Question: I want to add whatever is written in a textbox to a menustrip. In the File > Recent Searches thing I have.
How can I do programatically? And can I assign an event handler dynamically so that when a user clicks on X item in that subfolder, the text is copied BACK to the textbox?

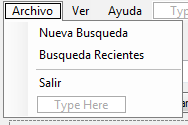
Answer: You can do this by taking advantage of the 'object sender' parameter in the event handler. Most of this is off the top of my head so I'm only that it will compile but it should get you started.
'''
void AddMenuItem(string text, string action)
{
ToolStripMenuItem item = new ToolStripMenuItem();
item.Text = text;
item.Click += new EventHandler(item_Click);
item.Tag = action;
//first option, inserts at the top
//historyMenu.Items.Add(item);
//second option, should insert at the end
historyMenuItem.DropDownItems.Insert(historyMenuItem.DropDownItems.Count, item);
}
private void someHistoryMenuItem_Click(object sender, EventArgs e)
{
ToolStripMenuItem menuItem = sender as ToolStripMenuItem;
string args = menuItem.Tag.ToString();
YourSpecialAction(args);
}
'''